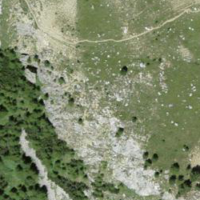
EUNIS habitat code: 26
Species observed at this site:
Lysandra coridon